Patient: sex M, age 64
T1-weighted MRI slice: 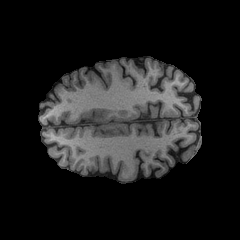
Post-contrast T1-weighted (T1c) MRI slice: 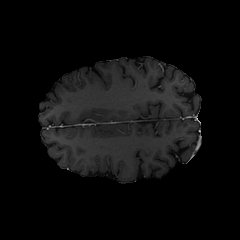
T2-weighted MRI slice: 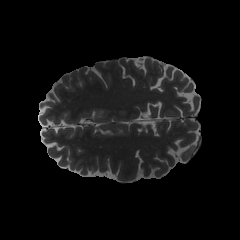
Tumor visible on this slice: no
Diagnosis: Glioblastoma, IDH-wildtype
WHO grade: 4